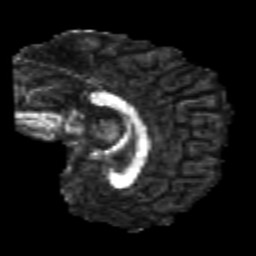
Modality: FA
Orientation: sagittal
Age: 24
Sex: male
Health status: healthy
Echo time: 0.074 s